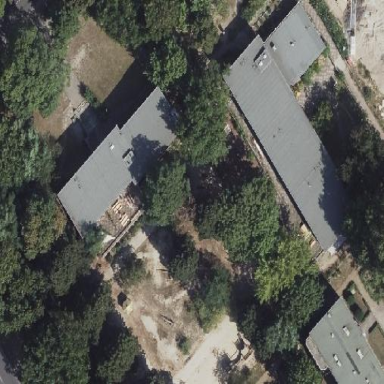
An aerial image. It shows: Kindergarten.